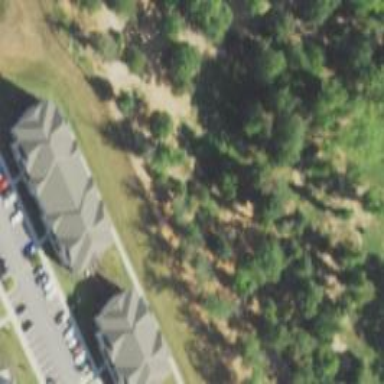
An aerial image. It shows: Disc golf tee area.